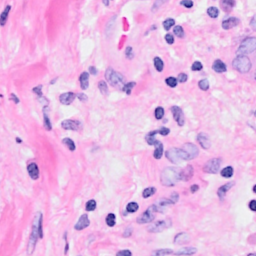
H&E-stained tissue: Breast